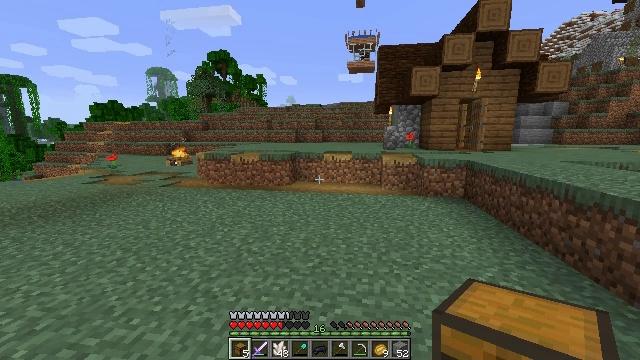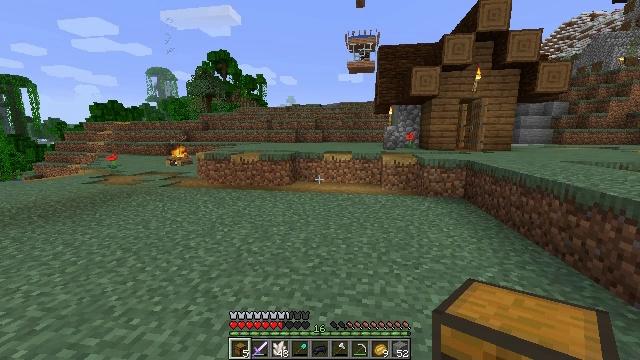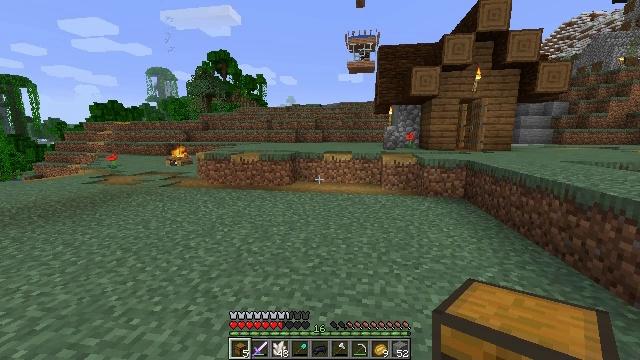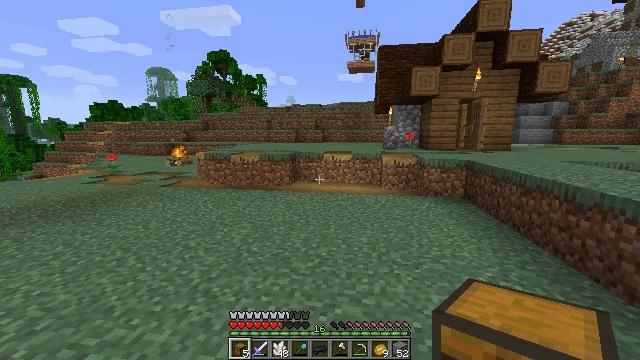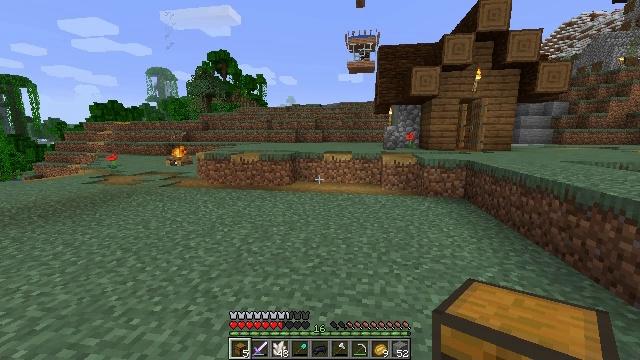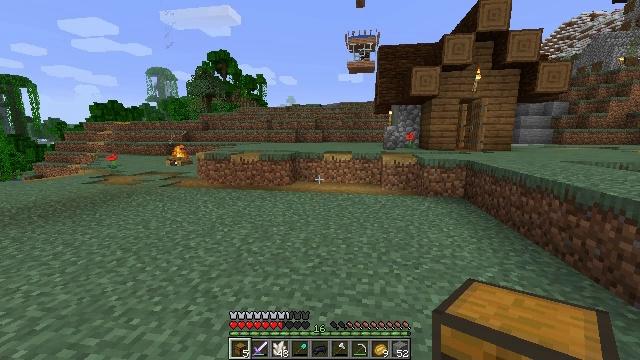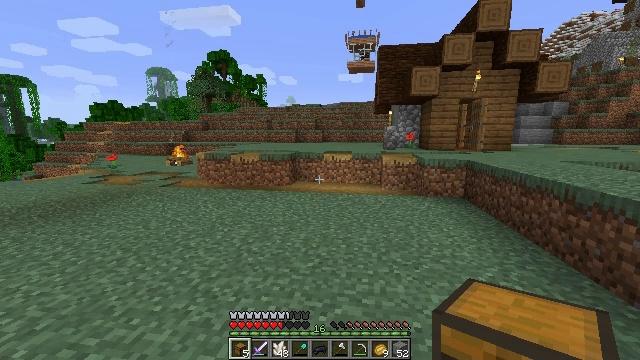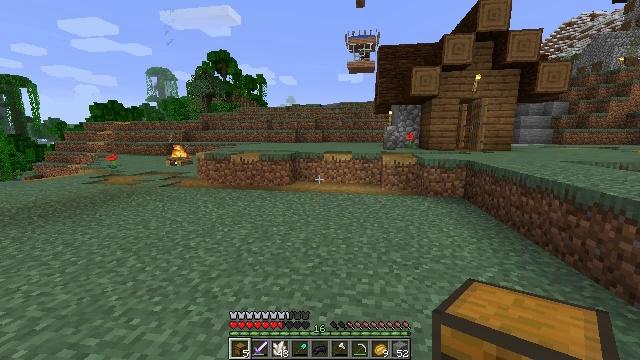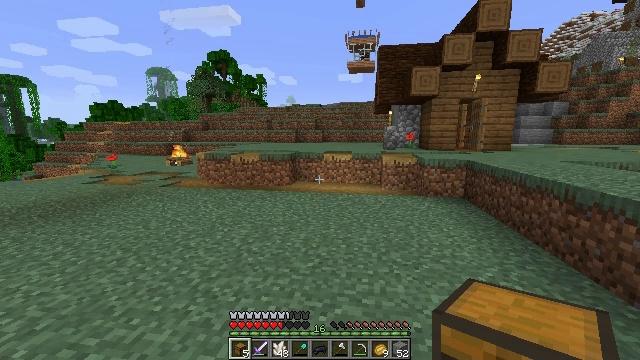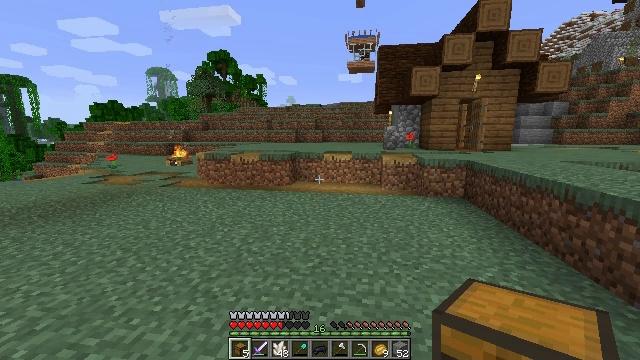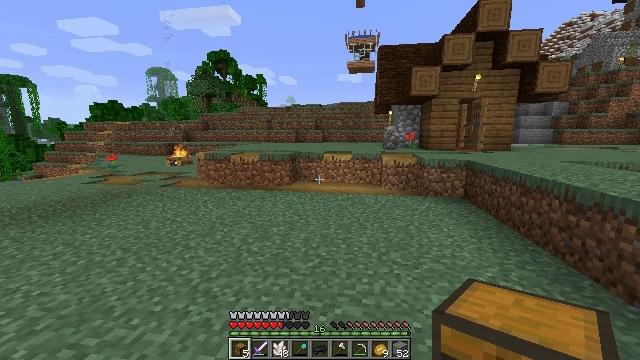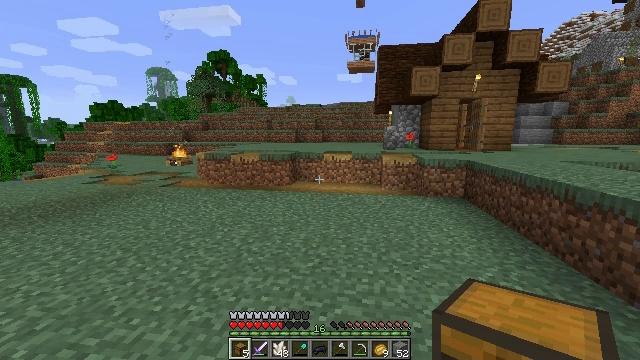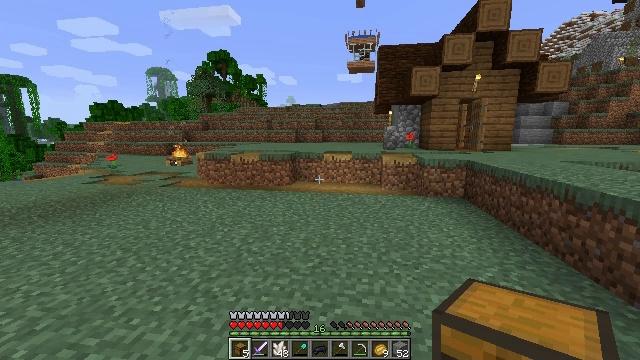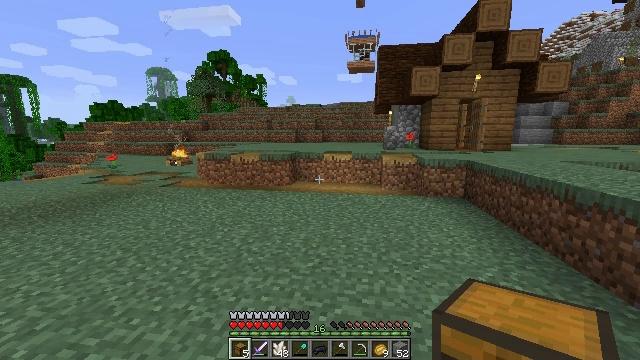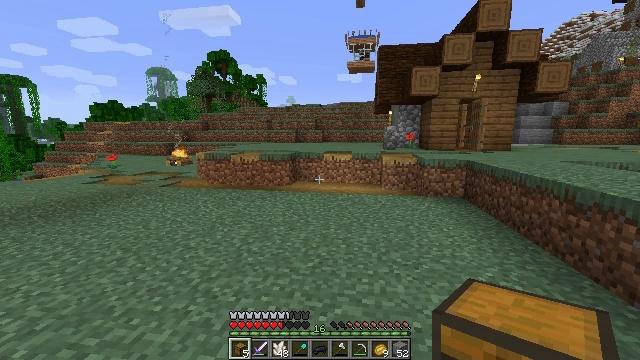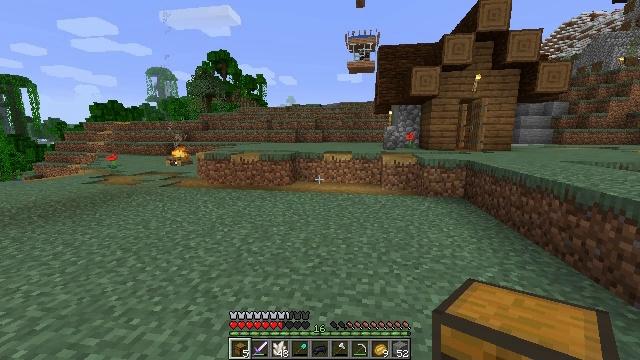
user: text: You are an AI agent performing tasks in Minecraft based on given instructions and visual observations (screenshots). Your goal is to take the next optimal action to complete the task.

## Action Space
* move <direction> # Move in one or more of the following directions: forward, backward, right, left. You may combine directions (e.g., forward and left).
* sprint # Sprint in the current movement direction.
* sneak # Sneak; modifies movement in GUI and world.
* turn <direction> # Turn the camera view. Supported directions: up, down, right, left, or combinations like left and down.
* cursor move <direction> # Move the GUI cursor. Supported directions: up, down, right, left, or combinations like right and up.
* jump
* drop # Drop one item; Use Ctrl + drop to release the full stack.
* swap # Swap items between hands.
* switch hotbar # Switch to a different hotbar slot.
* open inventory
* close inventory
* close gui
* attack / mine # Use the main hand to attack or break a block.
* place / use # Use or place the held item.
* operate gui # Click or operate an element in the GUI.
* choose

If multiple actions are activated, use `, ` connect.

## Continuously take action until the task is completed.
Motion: motion action
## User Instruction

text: Use iron ingots and a chest to craft a hopper.
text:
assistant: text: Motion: no_op
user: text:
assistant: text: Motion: no_op
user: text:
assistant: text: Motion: no_op
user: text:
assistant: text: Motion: no_op
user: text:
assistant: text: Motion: no_op
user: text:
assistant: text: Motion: no_op
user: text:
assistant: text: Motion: no_op
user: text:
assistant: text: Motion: no_op
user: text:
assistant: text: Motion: no_op
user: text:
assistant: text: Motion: no_op
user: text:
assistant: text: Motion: no_op
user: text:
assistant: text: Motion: no_op
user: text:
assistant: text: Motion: no_op
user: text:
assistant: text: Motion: no_op
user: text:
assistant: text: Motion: no_op
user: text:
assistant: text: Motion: no_op
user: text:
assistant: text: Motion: no_op
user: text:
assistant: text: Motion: no_op
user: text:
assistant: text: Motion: no_op
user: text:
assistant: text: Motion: no_op
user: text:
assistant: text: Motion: no_op
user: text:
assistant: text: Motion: no_op
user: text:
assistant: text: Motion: no_op
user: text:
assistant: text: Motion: no_op
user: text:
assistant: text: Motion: no_op
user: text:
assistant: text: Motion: no_op
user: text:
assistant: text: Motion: no_op
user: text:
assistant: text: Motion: no_op
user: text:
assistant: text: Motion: no_op
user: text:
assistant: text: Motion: no_op